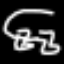
Label: frog